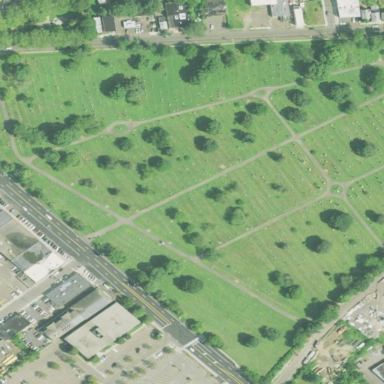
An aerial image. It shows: Private cemetery with landuse designation.